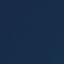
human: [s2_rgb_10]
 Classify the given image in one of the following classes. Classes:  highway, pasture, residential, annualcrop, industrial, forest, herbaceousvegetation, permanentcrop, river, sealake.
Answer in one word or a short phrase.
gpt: SeaLake